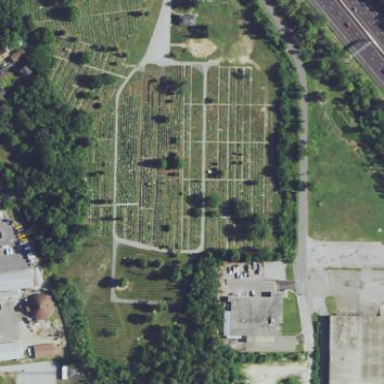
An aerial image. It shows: Cemetery.